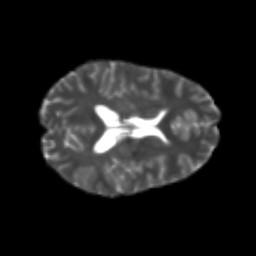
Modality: T2w
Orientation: axial
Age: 24
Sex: female
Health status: healthy
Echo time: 0.074 s